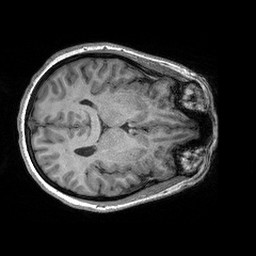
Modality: T1w
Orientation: axial
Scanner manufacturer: siemens
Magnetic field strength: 3 T
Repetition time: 2.3 s
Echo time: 0.00298 s